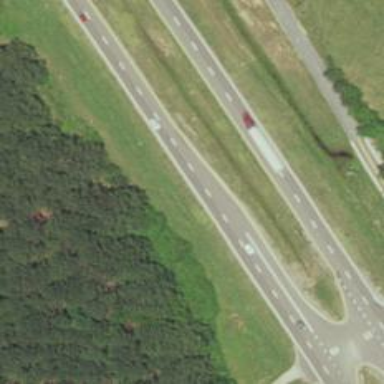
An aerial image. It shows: Expressway with asphalt surface classified as trunk highway.